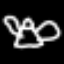
Label: angel